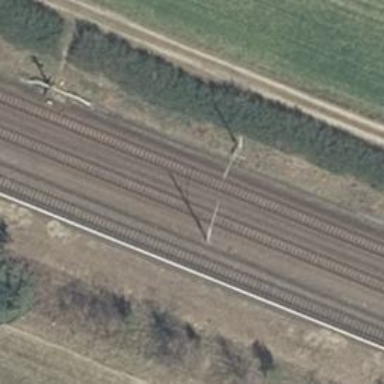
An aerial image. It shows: Milestone along the railway with catenary mast.